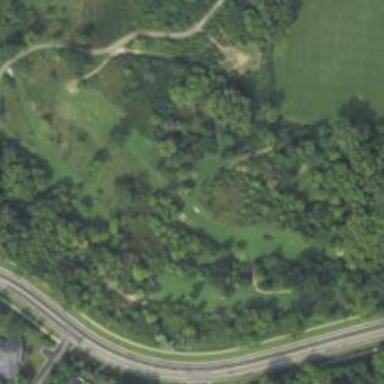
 specifically designed for the sport of disc golf."